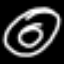
Label: donut